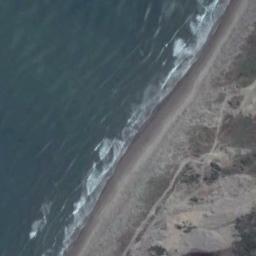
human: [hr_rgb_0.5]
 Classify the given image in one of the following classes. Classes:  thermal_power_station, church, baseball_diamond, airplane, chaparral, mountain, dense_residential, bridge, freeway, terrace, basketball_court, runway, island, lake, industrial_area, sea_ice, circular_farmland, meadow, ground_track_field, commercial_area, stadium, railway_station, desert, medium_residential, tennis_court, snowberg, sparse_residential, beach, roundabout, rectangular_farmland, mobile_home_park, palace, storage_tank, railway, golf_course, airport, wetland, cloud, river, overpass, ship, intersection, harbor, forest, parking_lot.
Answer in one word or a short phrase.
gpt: beach